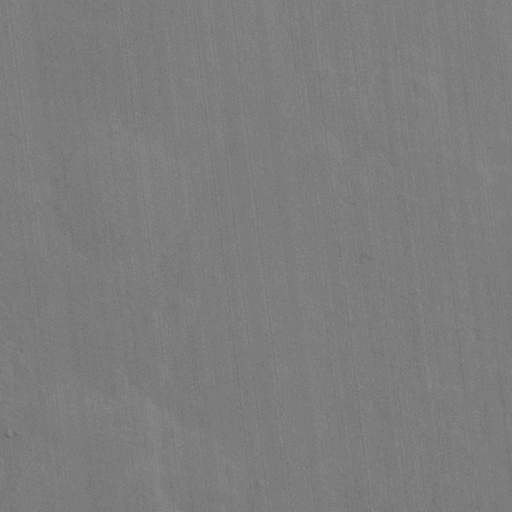
Classes present: Background